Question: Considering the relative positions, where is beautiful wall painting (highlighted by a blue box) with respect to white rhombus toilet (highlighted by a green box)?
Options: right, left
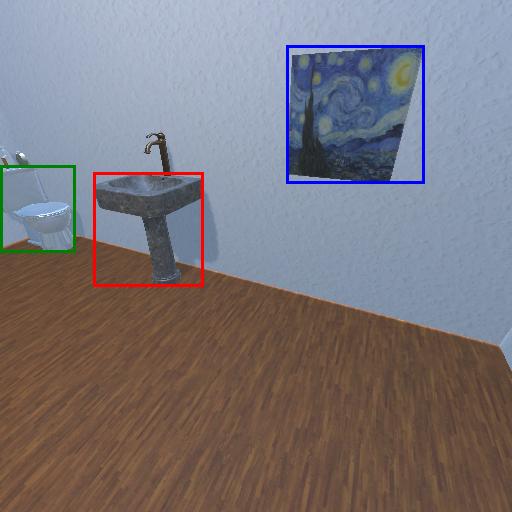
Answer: right